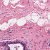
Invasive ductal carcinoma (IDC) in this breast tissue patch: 0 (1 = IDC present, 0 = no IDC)